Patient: sex F, age 43
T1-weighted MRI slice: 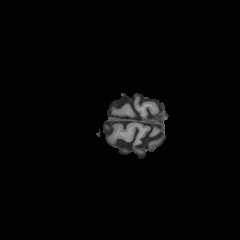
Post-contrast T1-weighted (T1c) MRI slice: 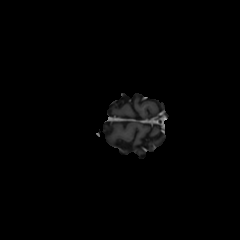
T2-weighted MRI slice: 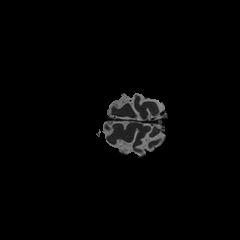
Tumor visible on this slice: no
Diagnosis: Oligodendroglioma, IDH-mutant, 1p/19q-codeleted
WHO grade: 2